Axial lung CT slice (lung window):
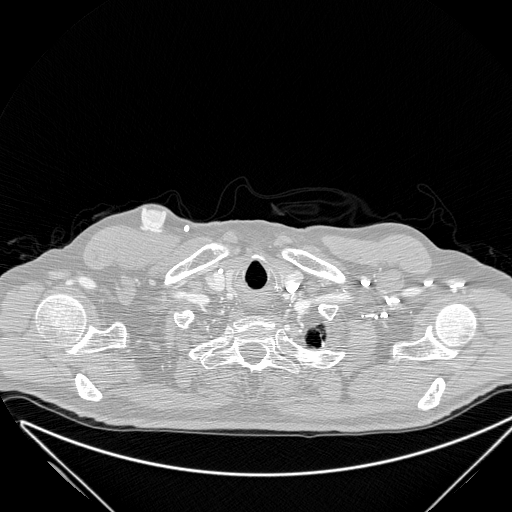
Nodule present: no